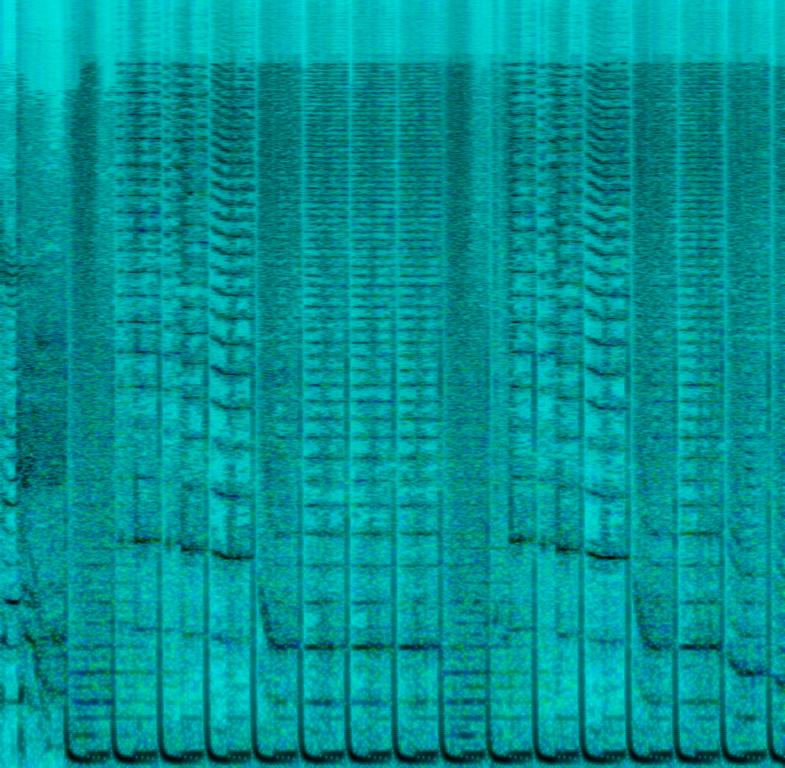
The song is a techno dance song sung by a male singer and backup singer harmony. The song is medium tempo with a strong bass line, keyboard harmony and steady drumming rhythm with strong bass kicks. The song is passionate and has a strong dance groove. The song is a poor recording of a modern tech pop song played for a live audience.